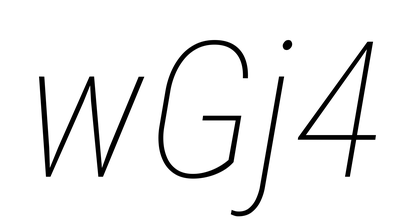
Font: Roboto-Italic_Condensed_Thin_Italic